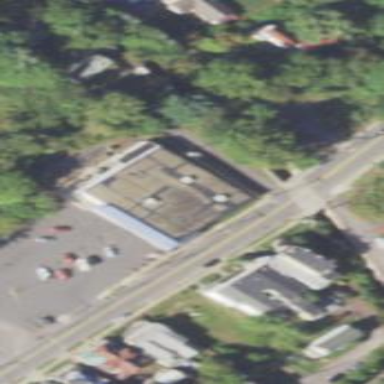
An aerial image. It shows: Variety store located in building.